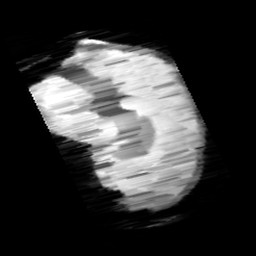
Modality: minIP
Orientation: sagittal
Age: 11
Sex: male
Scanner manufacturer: siemens
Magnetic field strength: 3 T
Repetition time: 0.027 s
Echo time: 0.02 s